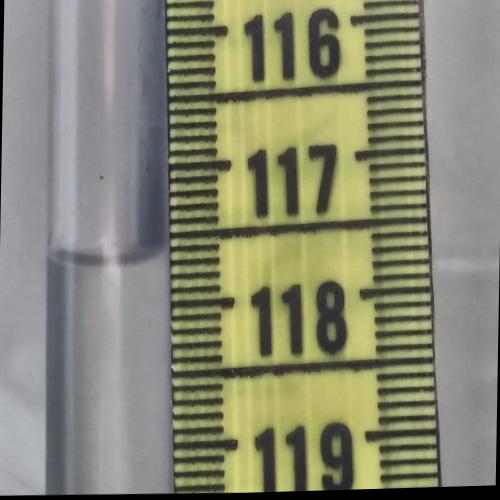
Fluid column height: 117.6 cm